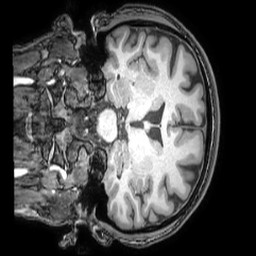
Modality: T1w
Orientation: coronal
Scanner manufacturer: philips
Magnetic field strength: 3 T
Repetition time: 0.008 s
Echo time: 0.0035 s